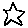
Label: star